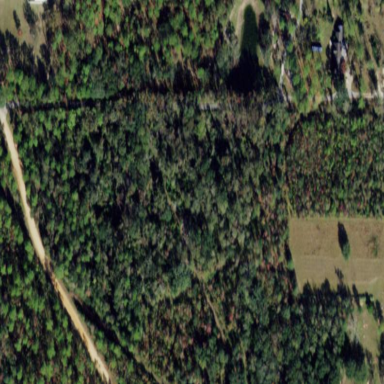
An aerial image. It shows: Mixed leaf woodland.